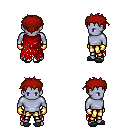
a pixel art fantasy rpg character, male body template, dark elf, purple skin, red tattered cape, gold greaves, brunette bedhead hairstyle, red bandana, gold gloves, gray slippers, four views (front, back, left, right), 2x2 character sprite sheet, small pixel art, hard edges, no anti-aliasing